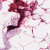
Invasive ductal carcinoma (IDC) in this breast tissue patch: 0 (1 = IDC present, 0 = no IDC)